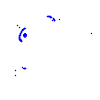
Particle: kaon